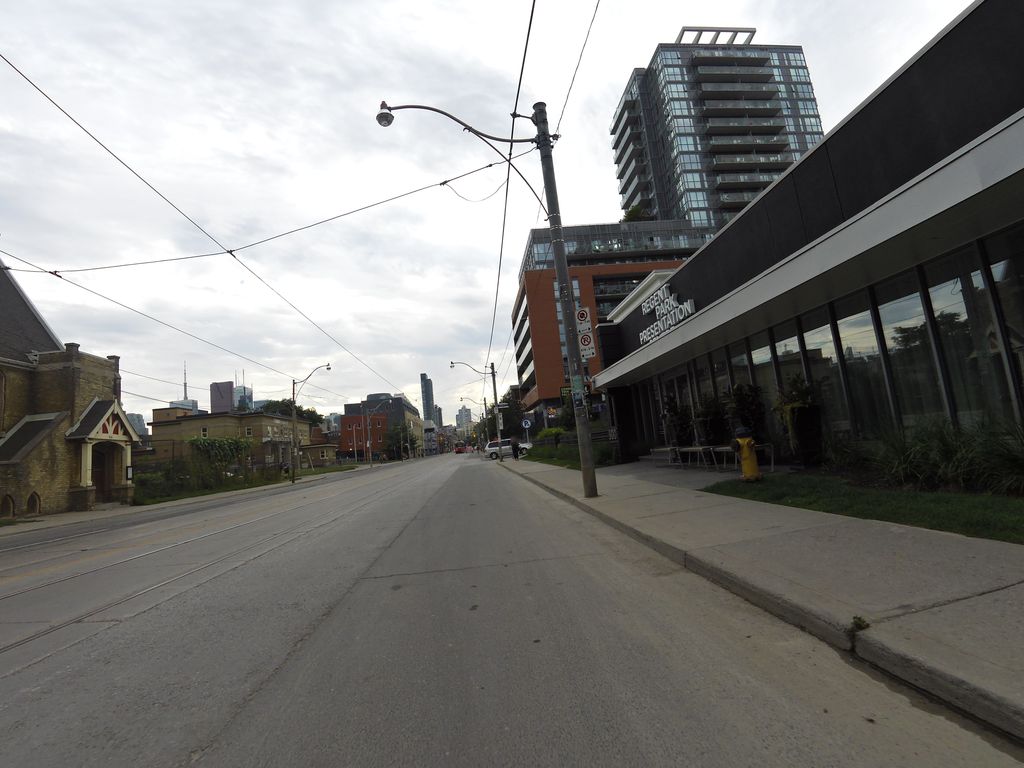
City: toronto